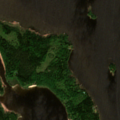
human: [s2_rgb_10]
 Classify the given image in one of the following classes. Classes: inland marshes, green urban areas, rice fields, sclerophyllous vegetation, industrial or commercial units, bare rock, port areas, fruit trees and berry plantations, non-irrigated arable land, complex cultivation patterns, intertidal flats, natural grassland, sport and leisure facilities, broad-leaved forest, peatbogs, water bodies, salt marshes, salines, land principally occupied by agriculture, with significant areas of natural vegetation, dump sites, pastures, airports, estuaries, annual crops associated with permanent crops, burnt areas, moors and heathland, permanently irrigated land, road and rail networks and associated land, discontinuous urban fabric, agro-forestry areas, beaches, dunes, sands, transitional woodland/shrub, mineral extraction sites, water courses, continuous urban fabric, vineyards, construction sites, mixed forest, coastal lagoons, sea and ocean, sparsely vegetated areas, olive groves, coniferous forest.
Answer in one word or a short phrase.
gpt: land principally occupied by agriculture, with significant areas of natural vegetation, mixed forest, sea and ocean